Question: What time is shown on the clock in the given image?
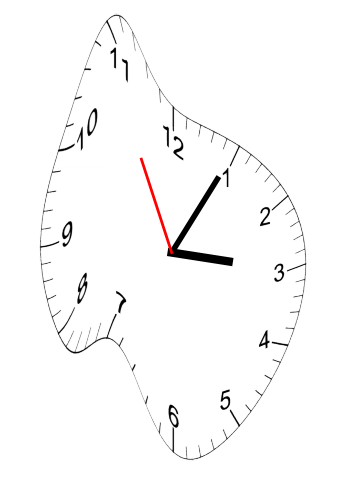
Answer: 03:04:55